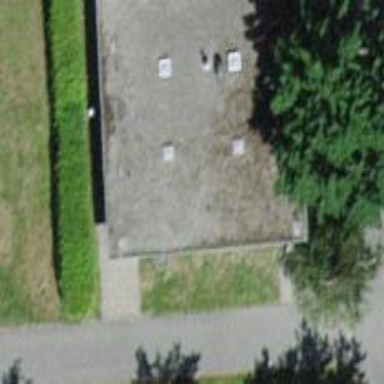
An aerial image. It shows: Toilets housed in building.